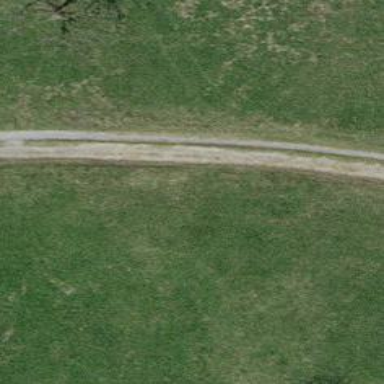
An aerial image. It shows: Track road with grade3 tracktype.